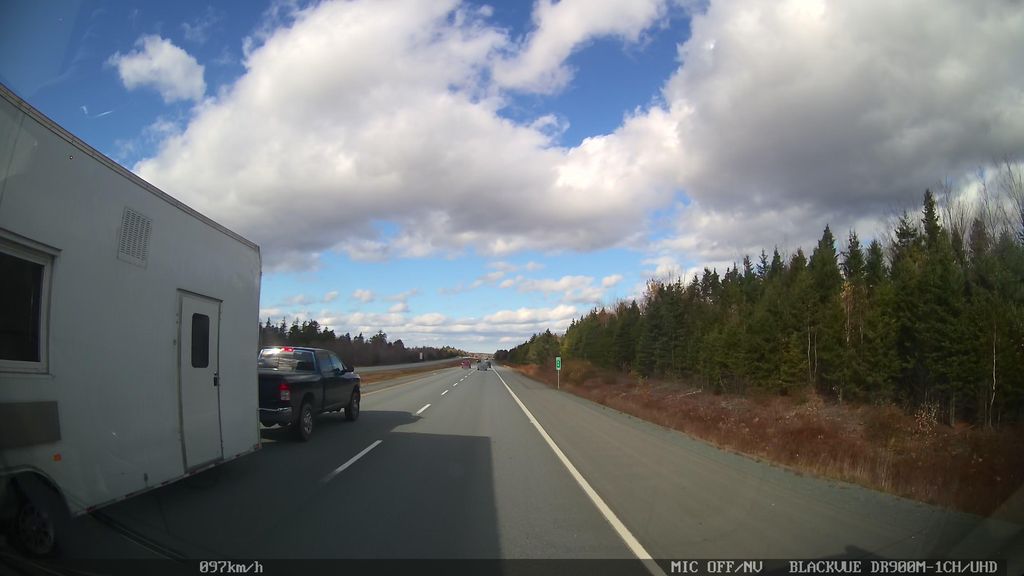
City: halifax